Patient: sex F, age 38
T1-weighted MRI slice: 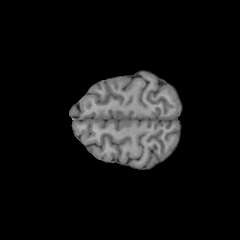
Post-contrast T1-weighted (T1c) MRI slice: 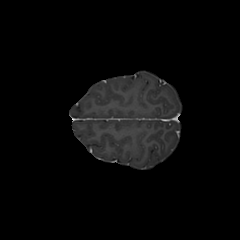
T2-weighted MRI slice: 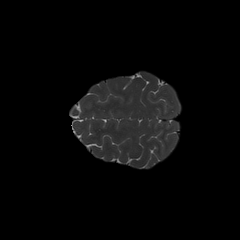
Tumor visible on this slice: no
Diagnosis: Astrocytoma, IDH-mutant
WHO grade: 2